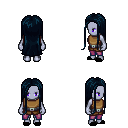
a pixel art fantasy rpg character, female body template, dark elf, purple skin, leather chest armor, magenta pants, raven extra-long hairstyle, black slippers, four views (front, back, left, right), 2x2 character sprite sheet, small pixel art, hard edges, no anti-aliasing